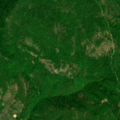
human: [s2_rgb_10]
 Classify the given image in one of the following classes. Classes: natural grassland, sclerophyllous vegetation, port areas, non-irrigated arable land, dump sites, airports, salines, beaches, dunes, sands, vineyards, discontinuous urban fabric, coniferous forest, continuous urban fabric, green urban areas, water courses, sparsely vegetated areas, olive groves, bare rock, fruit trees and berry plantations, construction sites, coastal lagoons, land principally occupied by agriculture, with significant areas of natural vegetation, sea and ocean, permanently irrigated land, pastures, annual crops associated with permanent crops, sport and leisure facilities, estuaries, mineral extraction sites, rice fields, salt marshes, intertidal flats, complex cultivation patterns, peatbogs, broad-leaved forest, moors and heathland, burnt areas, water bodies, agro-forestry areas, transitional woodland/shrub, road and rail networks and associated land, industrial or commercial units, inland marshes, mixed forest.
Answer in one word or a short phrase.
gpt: pastures, land principally occupied by agriculture, with significant areas of natural vegetation, broad-leaved forest, transitional woodland/shrub